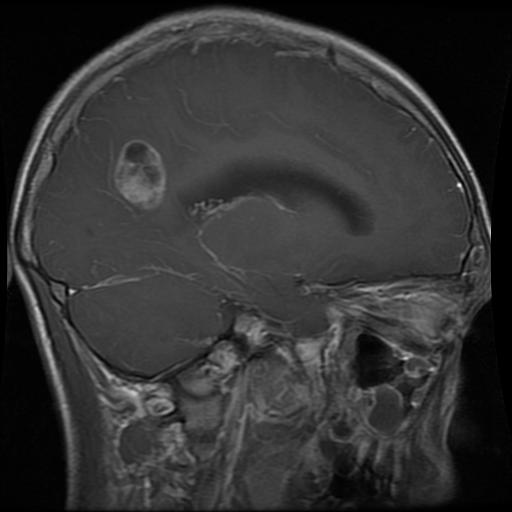
Label: glioma